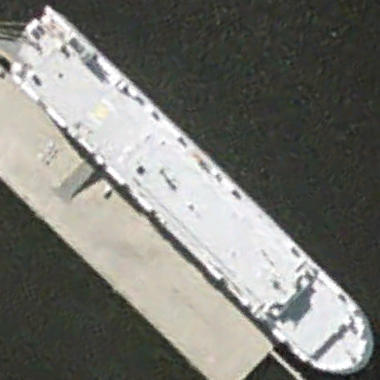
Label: civil